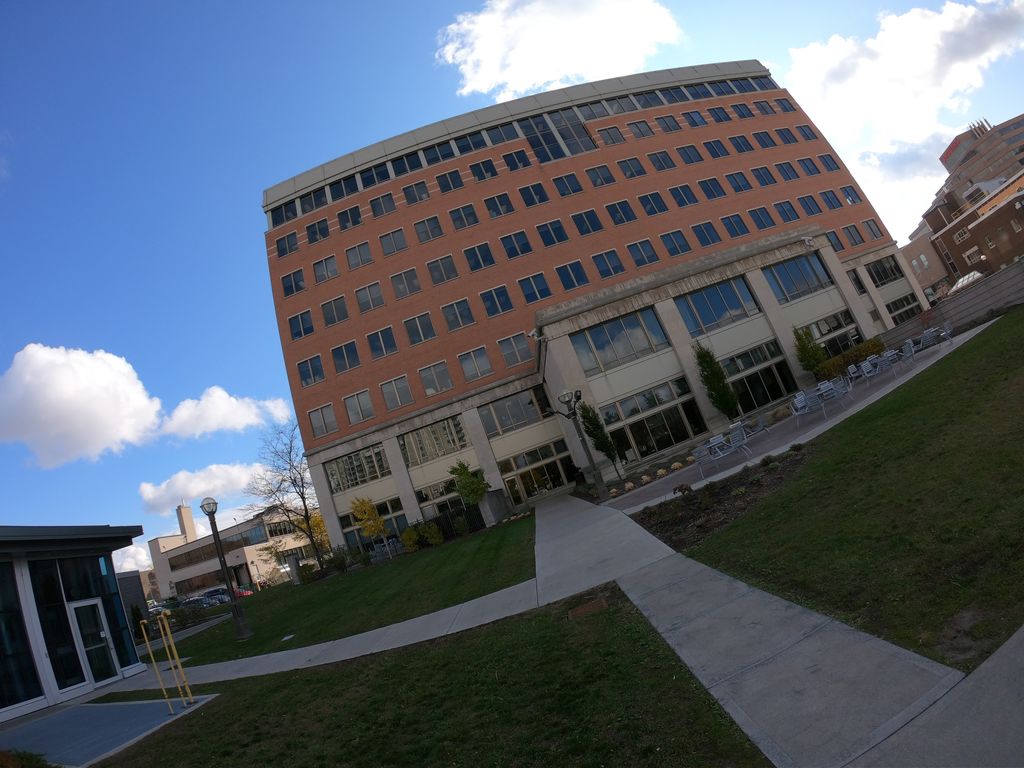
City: kitchener-waterloo